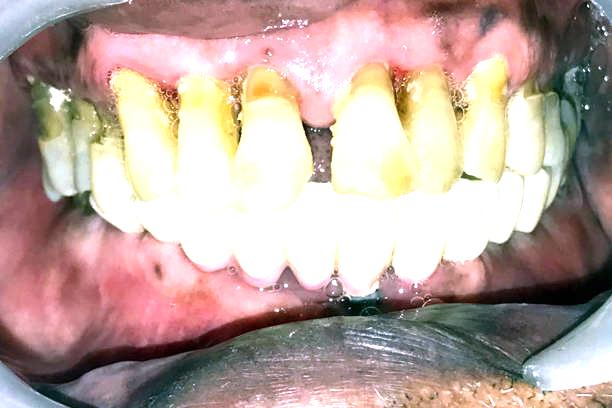
Condition: Calculus